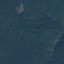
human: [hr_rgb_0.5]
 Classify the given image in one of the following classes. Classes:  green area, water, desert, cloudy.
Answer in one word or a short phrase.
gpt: green area